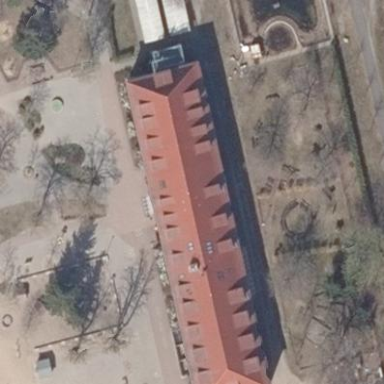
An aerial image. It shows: School building.